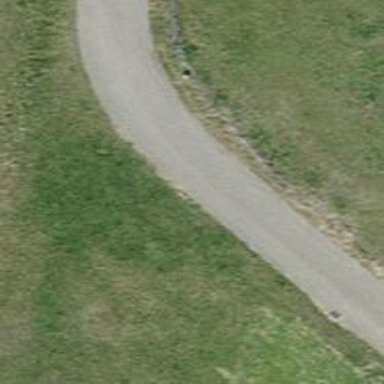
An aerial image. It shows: Unclassified road with asphalt surface.